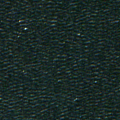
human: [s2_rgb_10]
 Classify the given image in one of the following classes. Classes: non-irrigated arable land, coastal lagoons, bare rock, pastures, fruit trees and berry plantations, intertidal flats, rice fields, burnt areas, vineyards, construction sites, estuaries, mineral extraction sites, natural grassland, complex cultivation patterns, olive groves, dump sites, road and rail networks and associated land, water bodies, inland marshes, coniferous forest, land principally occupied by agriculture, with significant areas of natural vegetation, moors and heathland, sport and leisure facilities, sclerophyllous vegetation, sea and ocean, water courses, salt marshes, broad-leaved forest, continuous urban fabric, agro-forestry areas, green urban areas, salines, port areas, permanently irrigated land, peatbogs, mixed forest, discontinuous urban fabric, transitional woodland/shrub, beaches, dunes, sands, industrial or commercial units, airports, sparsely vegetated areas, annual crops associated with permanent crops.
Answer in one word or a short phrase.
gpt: sea and ocean